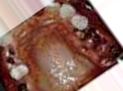
Condition: Caries